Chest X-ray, AP view. Patient: 52 years old, sex M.
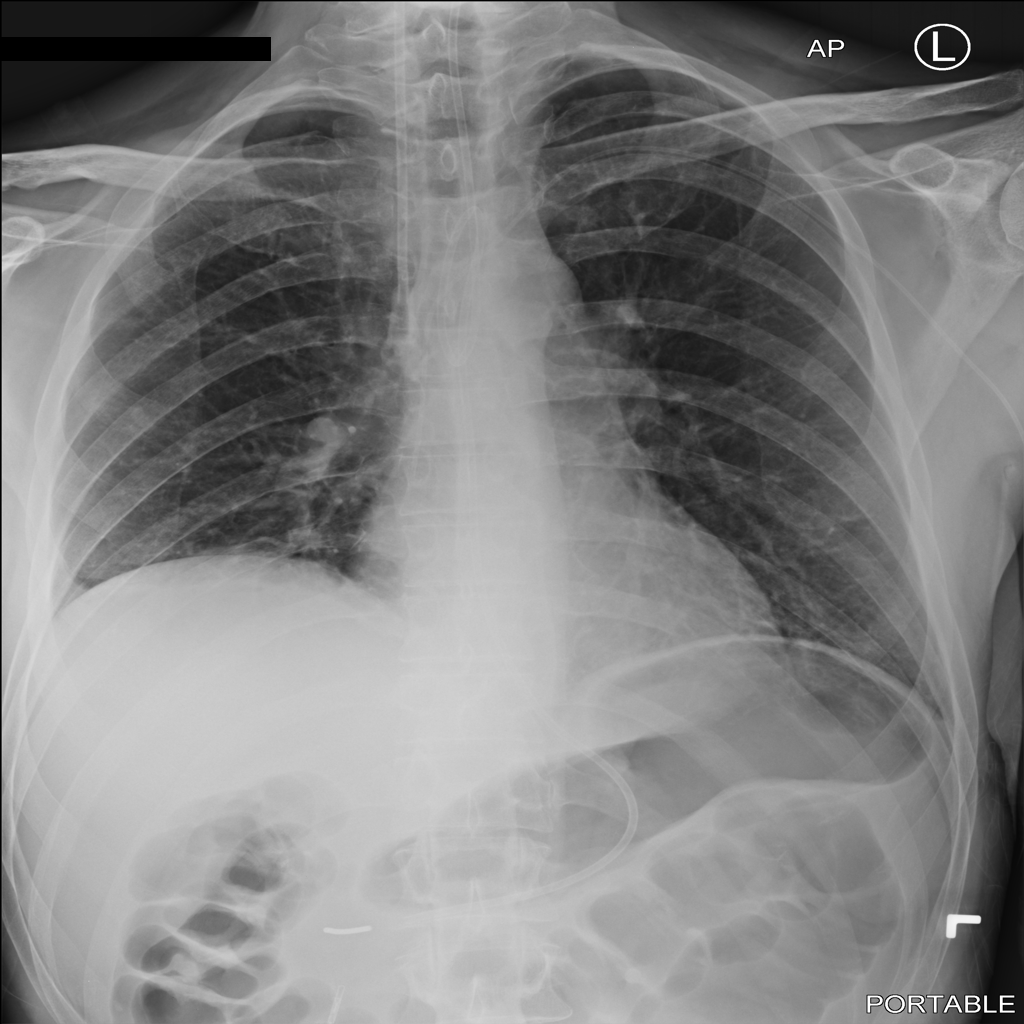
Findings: Atelectasis